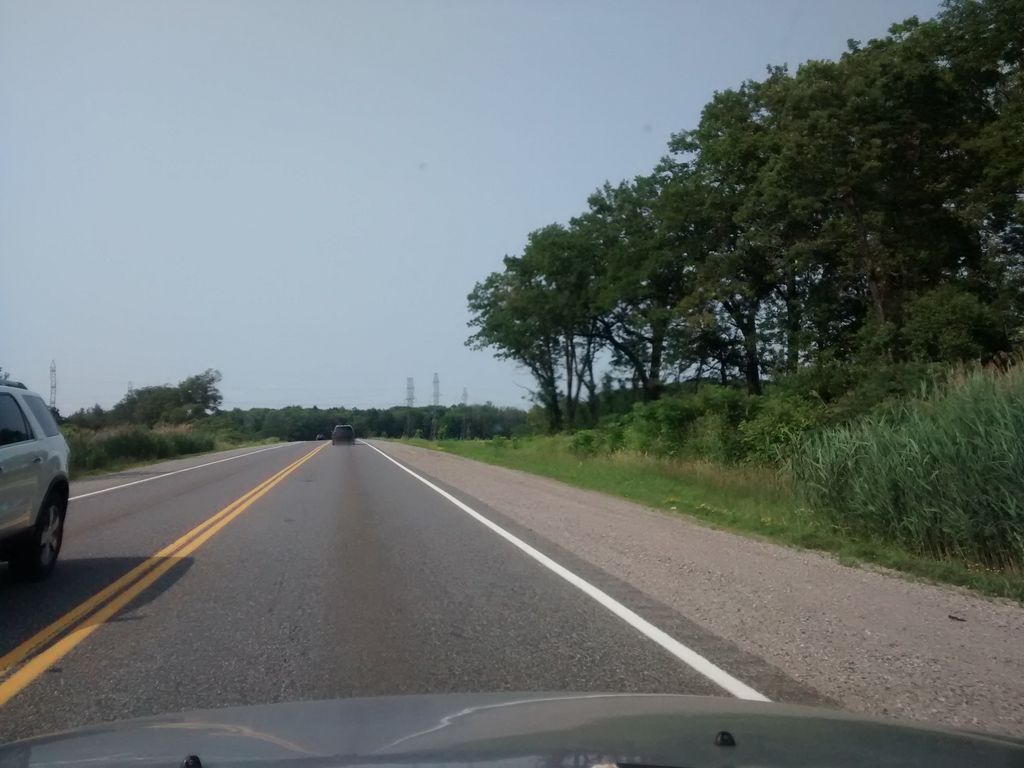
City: hamilton